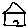
Label: house